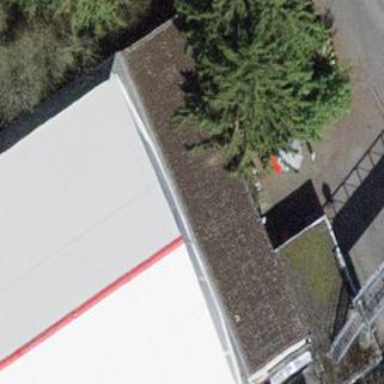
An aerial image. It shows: Manufacturing building.